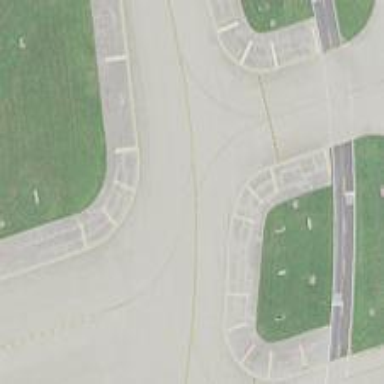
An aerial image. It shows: View of taxiway at the airport.